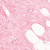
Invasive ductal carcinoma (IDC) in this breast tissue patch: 0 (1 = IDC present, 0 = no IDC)